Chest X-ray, AP view. Patient: 60 years old, sex F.
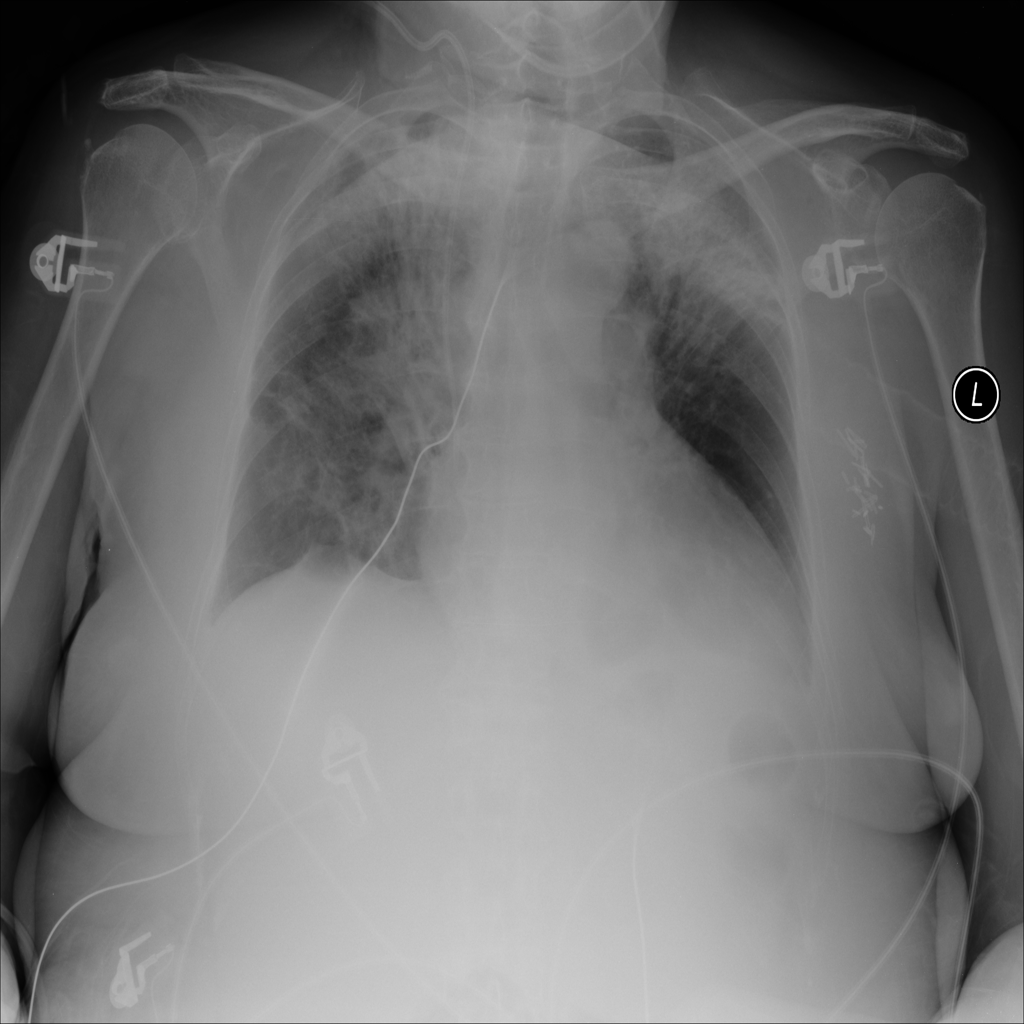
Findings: Infiltration